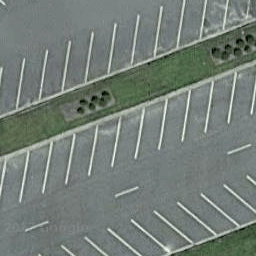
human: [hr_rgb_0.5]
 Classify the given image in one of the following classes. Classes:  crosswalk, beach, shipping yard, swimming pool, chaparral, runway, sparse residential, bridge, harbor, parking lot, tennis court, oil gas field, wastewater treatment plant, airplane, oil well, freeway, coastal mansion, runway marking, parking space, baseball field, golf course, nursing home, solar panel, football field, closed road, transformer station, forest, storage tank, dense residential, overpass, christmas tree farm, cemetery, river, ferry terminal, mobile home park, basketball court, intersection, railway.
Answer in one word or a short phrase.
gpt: parking space